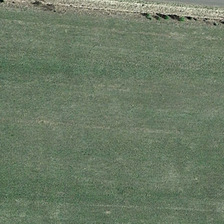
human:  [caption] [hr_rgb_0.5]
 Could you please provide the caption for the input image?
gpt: next to the road is a meadow .

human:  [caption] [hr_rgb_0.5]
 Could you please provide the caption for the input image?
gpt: next to the road is a meadow .

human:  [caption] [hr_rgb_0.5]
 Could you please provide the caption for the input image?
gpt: some trees were planted beside the pasture .

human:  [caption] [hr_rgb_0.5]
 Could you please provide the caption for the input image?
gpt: some trees were planted beside the pasture .

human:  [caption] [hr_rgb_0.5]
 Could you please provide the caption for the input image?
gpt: next to the road is a meadow .